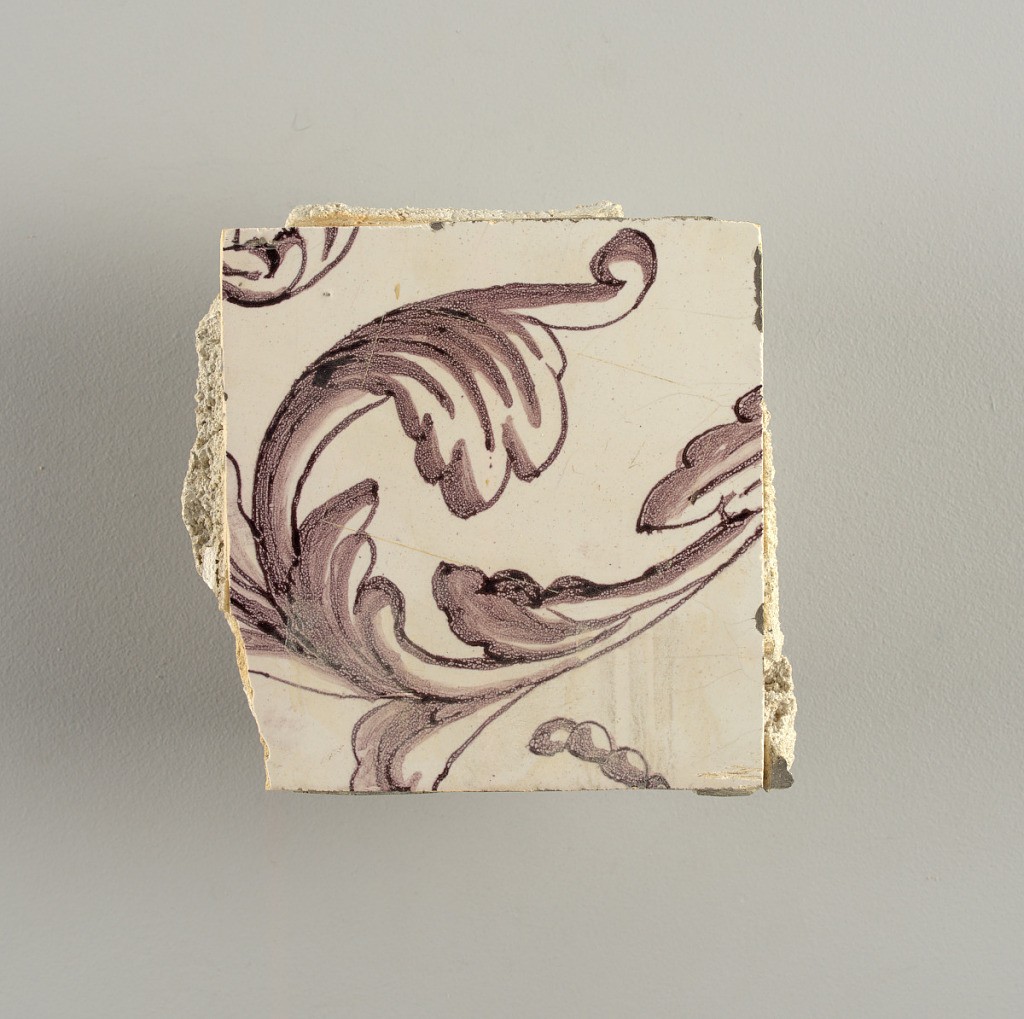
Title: Tile wall facing
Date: ca. 1725
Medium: Tin-glazed earthenware, underglaze
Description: Horizontal rectangle.  Thirty tiles wide and twenty-three tiles high with opening for fireplace eleven tiles wide and ten high.  Foliage arabesques disposed about three vertical axes from which are emphazised by urns at center and right, and at left by the figure of a standing woman carrying an infant on her arm and accompanied by two children.